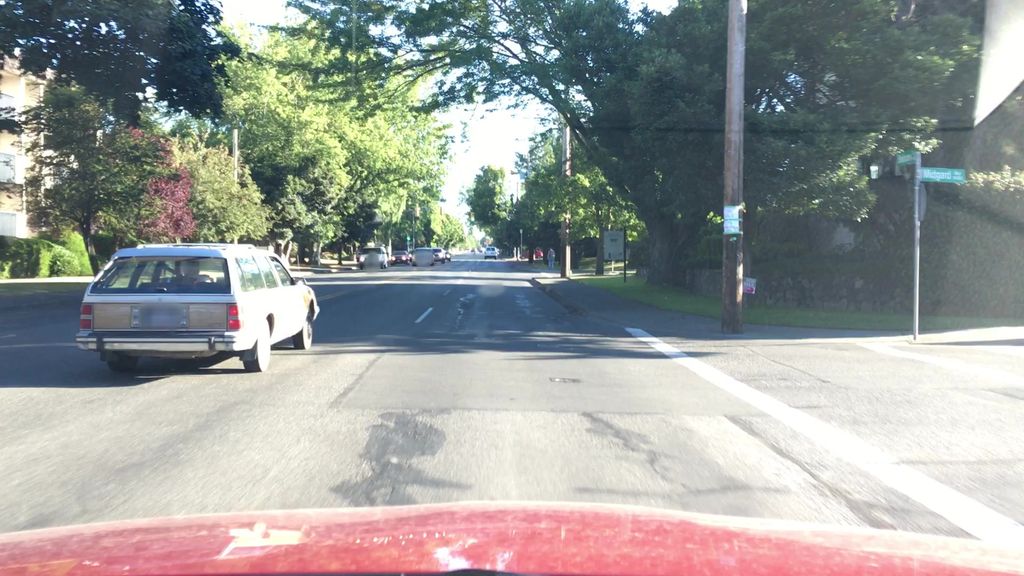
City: victoria